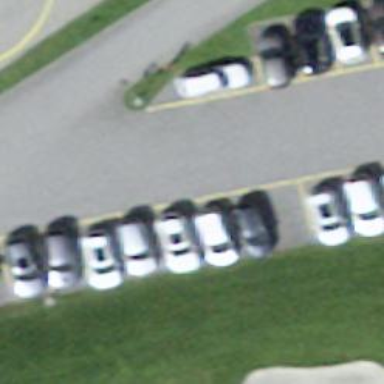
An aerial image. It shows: Parking area with surface.